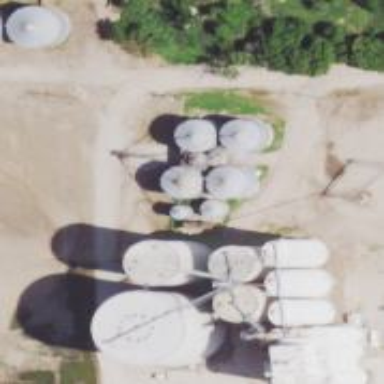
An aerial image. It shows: Silo.